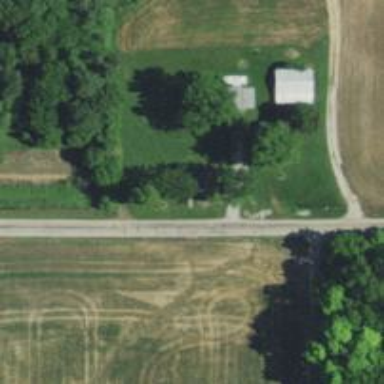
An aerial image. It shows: Driveway.